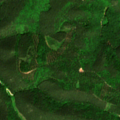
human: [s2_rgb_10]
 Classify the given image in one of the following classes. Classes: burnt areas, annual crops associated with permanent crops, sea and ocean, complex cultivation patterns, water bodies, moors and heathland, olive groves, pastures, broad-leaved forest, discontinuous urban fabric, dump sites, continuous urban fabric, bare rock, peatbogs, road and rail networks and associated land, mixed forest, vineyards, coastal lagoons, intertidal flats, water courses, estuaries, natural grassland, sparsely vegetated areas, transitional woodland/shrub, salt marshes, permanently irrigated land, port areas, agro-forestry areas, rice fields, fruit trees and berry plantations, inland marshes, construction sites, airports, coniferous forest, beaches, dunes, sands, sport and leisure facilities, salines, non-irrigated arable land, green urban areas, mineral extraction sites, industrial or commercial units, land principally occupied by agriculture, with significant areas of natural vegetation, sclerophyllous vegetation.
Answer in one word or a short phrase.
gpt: broad-leaved forest, mixed forest